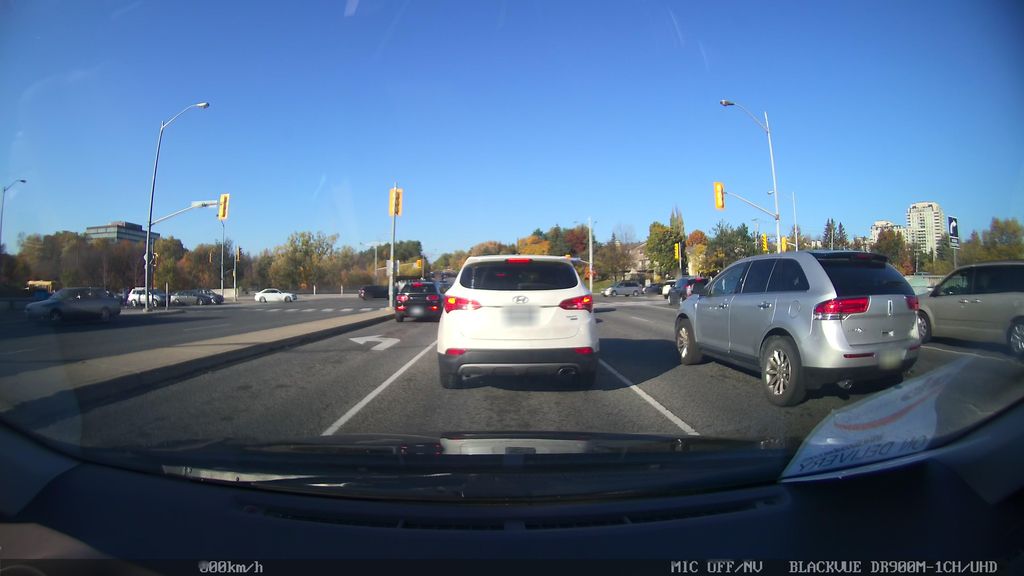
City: toronto